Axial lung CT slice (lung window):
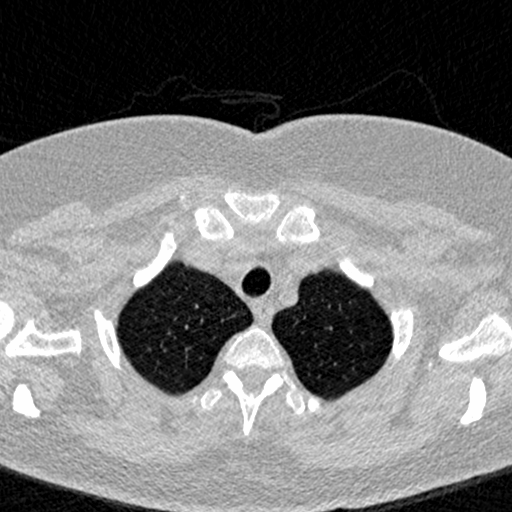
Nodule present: no